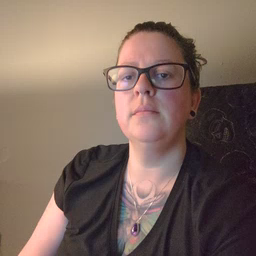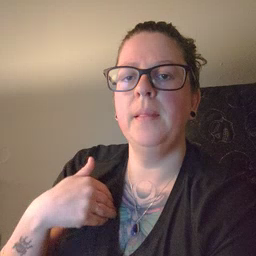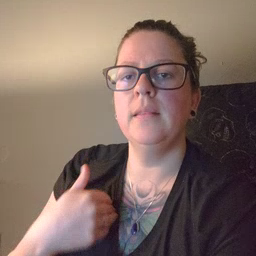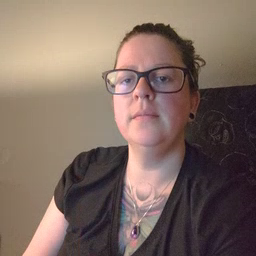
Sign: animal